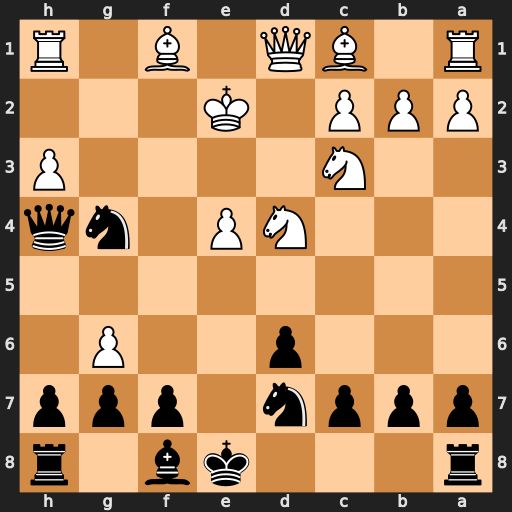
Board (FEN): r3kb1r/pppn1ppp/3p2P1/8/3NP1nq/2N4P/PPP1K3/R1BQ1B1R
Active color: b
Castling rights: kq
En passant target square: -
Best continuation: Qf2+ Kd3 Nge5#